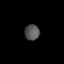
Tissue: prostate
Cell type: T cells
Senescence score: 0.6911
Nuclear area (px): 230
Mean DAPI intensity: 84.552